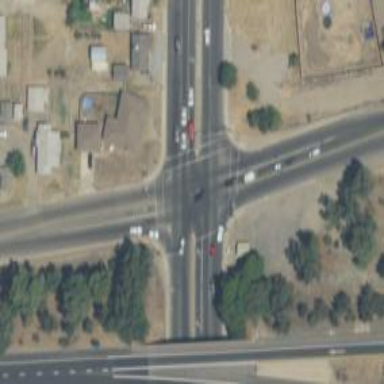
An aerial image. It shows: Crossing on the road with line markings.